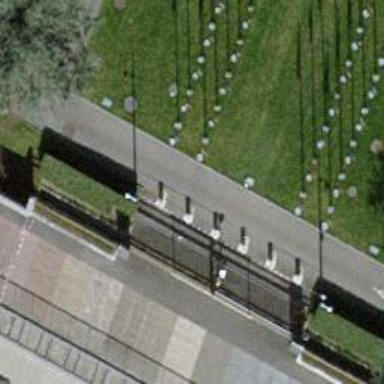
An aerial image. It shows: Rising bollard serving as barrier.